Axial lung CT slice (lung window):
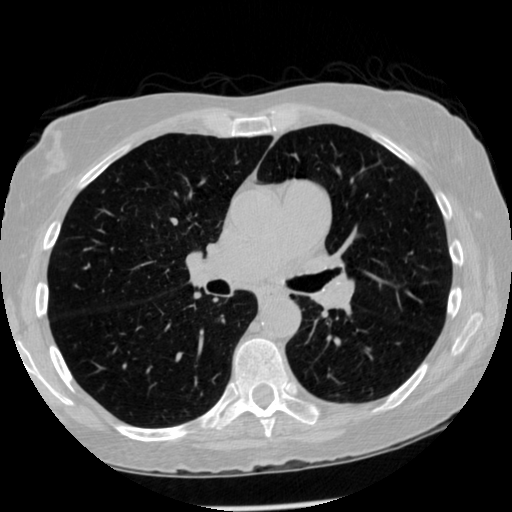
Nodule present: no